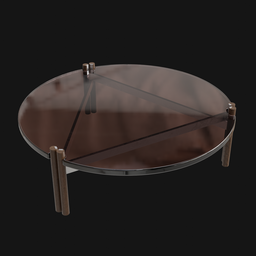
Label: furniture